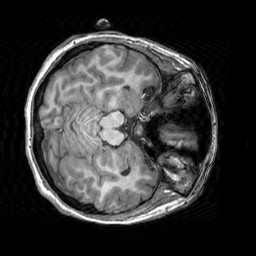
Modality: T1w
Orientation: axial
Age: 20
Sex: female
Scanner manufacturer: siemens
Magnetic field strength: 3 T
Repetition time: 2.3 s
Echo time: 0.00303 s